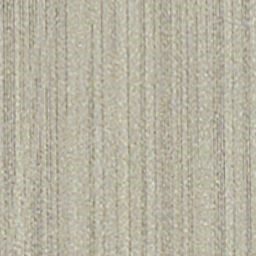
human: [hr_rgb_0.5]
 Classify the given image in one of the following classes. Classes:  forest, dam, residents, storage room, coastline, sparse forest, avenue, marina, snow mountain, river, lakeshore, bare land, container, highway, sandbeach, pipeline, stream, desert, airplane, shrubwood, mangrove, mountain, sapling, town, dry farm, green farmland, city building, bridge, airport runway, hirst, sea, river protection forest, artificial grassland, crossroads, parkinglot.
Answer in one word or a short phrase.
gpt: dry farm